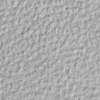
Label: not_dusty